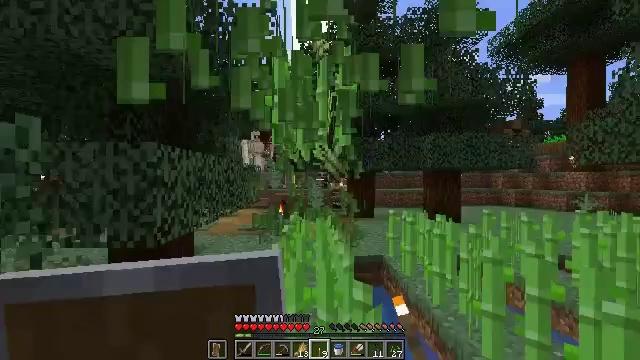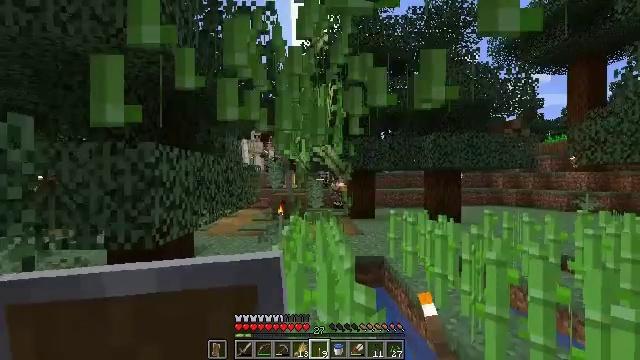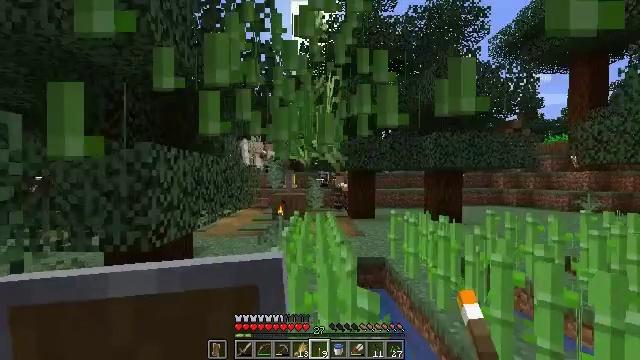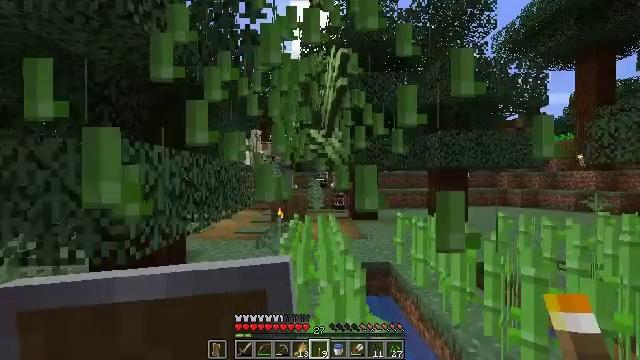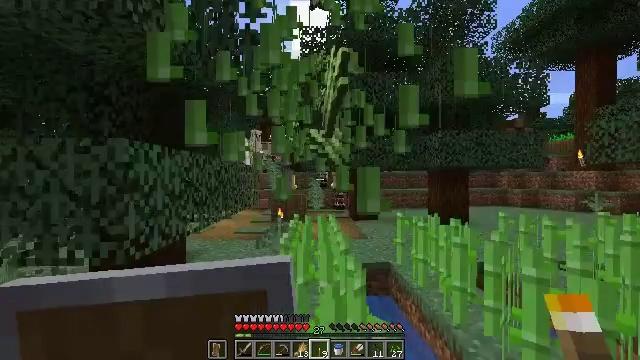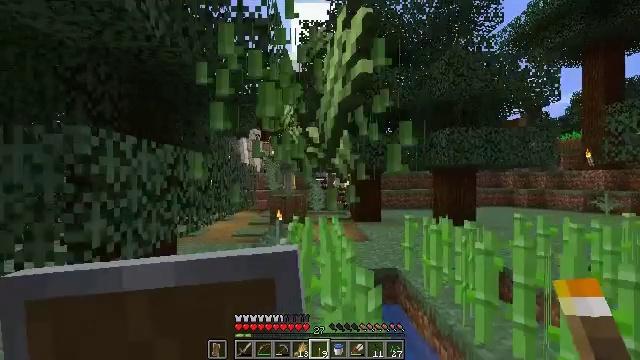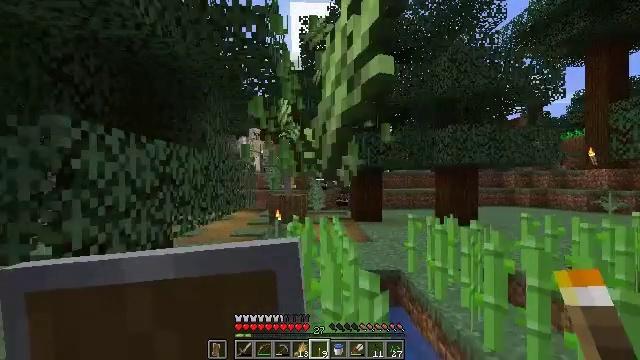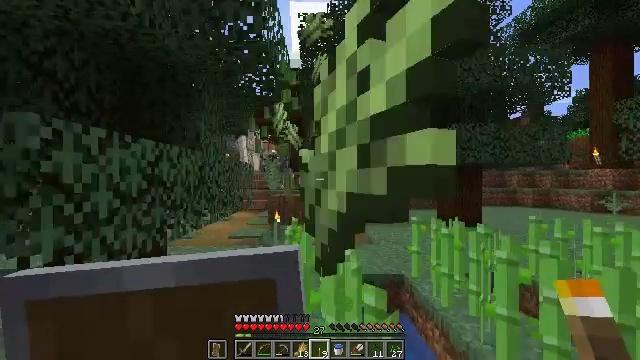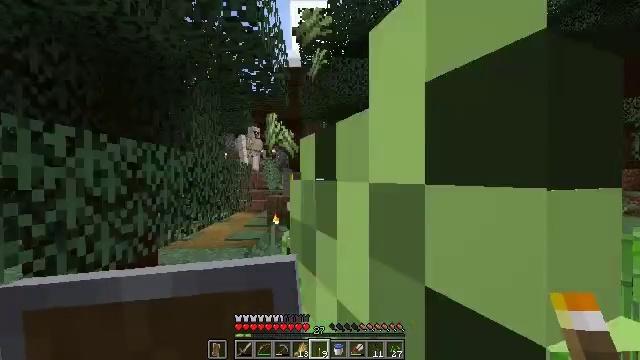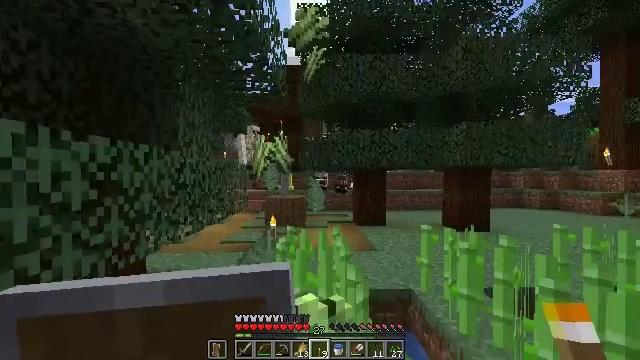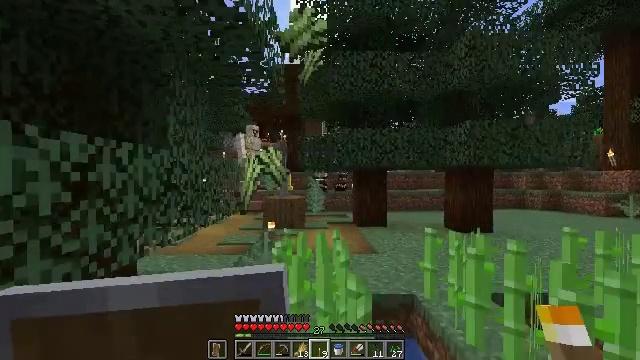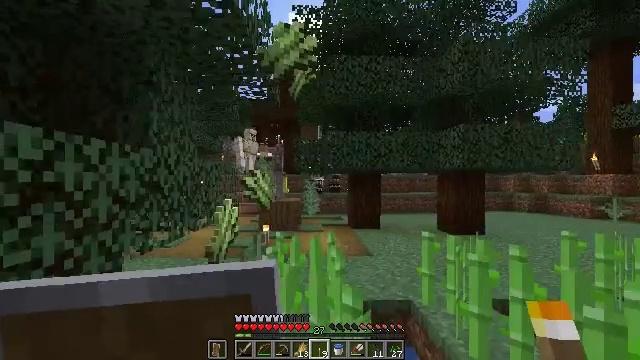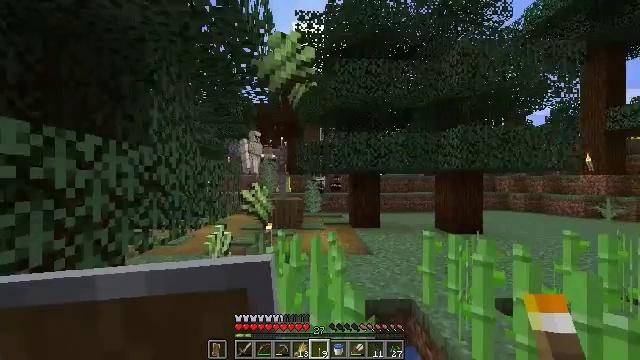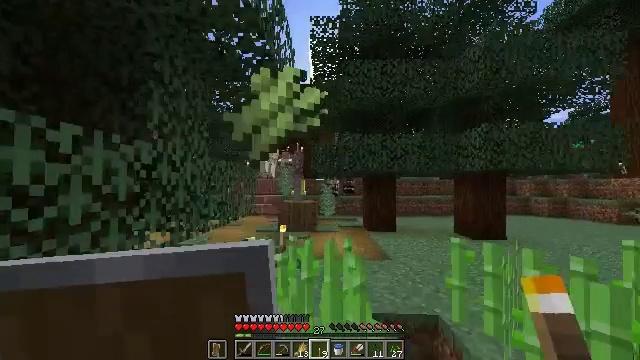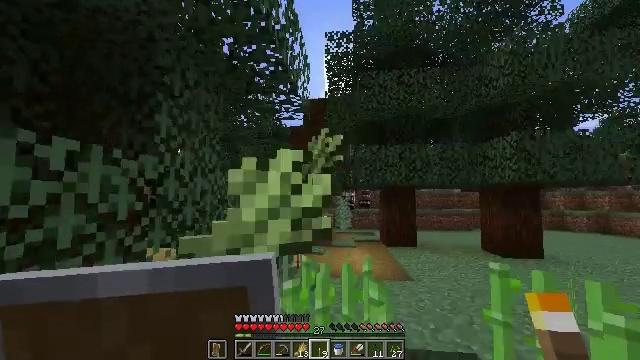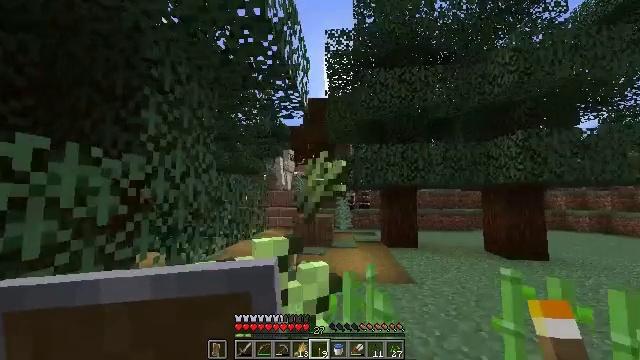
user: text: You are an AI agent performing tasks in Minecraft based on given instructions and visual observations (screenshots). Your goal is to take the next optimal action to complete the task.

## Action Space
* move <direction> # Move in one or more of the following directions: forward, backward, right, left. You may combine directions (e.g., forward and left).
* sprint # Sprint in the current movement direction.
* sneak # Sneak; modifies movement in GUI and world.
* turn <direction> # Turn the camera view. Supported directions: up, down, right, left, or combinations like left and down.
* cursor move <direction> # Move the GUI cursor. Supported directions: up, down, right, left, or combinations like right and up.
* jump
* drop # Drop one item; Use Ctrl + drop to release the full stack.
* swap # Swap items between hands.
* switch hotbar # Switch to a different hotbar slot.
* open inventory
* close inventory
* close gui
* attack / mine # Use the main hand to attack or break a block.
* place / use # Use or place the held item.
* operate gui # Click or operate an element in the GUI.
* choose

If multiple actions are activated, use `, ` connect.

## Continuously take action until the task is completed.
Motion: motion action
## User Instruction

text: Drop a torch.
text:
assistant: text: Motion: move forward, attack / mine
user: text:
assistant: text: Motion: move forward, attack / mine
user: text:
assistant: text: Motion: move forward, attack / mine
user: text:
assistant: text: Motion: move forward, attack / mine
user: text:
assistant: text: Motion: move forward, attack / mine
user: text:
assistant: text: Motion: move forward, attack / mine
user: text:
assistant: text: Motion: move forward, attack / mine
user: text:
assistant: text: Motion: move forward, attack / mine
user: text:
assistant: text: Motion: move forward
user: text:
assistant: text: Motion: move forward, sprint
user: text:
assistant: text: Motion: move forward, sprint
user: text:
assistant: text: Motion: move forward, sprint
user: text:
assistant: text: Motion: move forward, turn left and up
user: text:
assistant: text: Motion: move forward, turn left and up
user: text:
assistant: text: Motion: move forward
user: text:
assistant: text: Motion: move forward
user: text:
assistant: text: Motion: move forward
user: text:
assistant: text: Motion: move forward, sprint
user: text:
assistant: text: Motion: move forward, sprint
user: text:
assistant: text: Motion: move forward
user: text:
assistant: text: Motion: move forward
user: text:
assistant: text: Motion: move forward, turn left and down
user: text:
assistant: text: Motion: move forward
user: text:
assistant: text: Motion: move forward
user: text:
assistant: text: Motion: move forward
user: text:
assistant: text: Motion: move forward
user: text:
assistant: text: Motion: move forward
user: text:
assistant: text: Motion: move forward
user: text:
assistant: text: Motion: move forward, turn left
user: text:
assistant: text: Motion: move forward, turn left